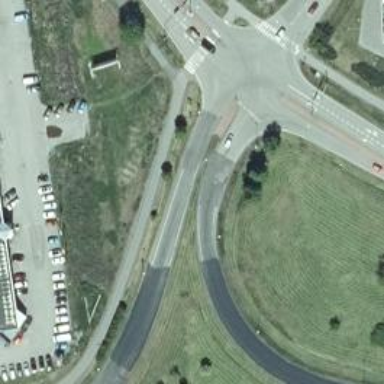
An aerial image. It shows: Tertiary trunk_link highway.